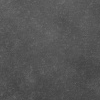
Atmospheric dust classification: dusty